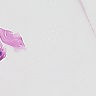
Metastatic tissue present: no